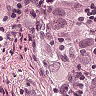
Metastatic tissue present: yes